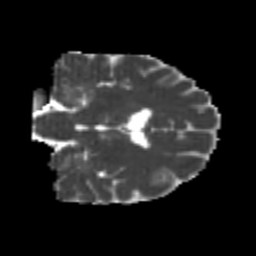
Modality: MD
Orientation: coronal
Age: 23
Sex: male
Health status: healthy
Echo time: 0.074 s